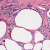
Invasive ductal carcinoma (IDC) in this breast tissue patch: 0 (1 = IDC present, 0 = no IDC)